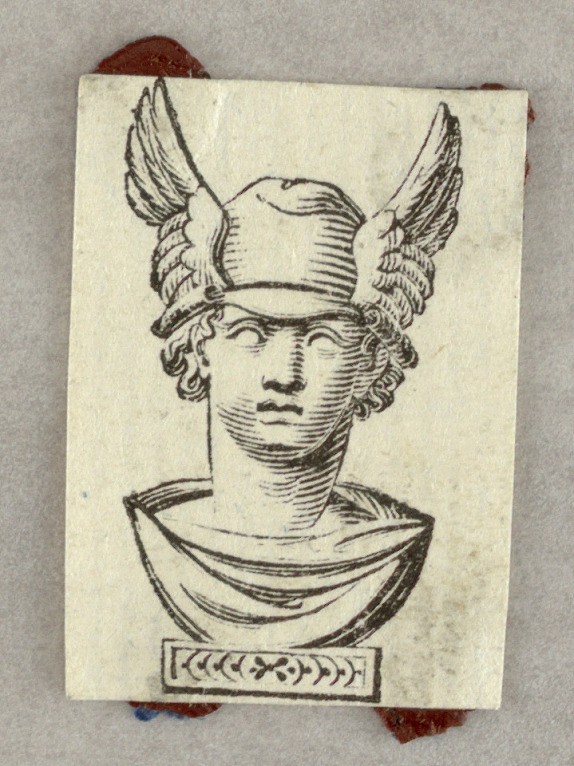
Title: Wood engraving, vignette
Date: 1800–1830
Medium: Engraving and Etching
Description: Bush of Mercury.